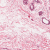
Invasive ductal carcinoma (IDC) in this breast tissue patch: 0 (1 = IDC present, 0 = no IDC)